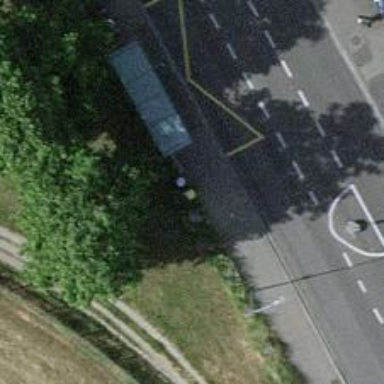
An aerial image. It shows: Post box is visible.